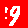
Digit: 9